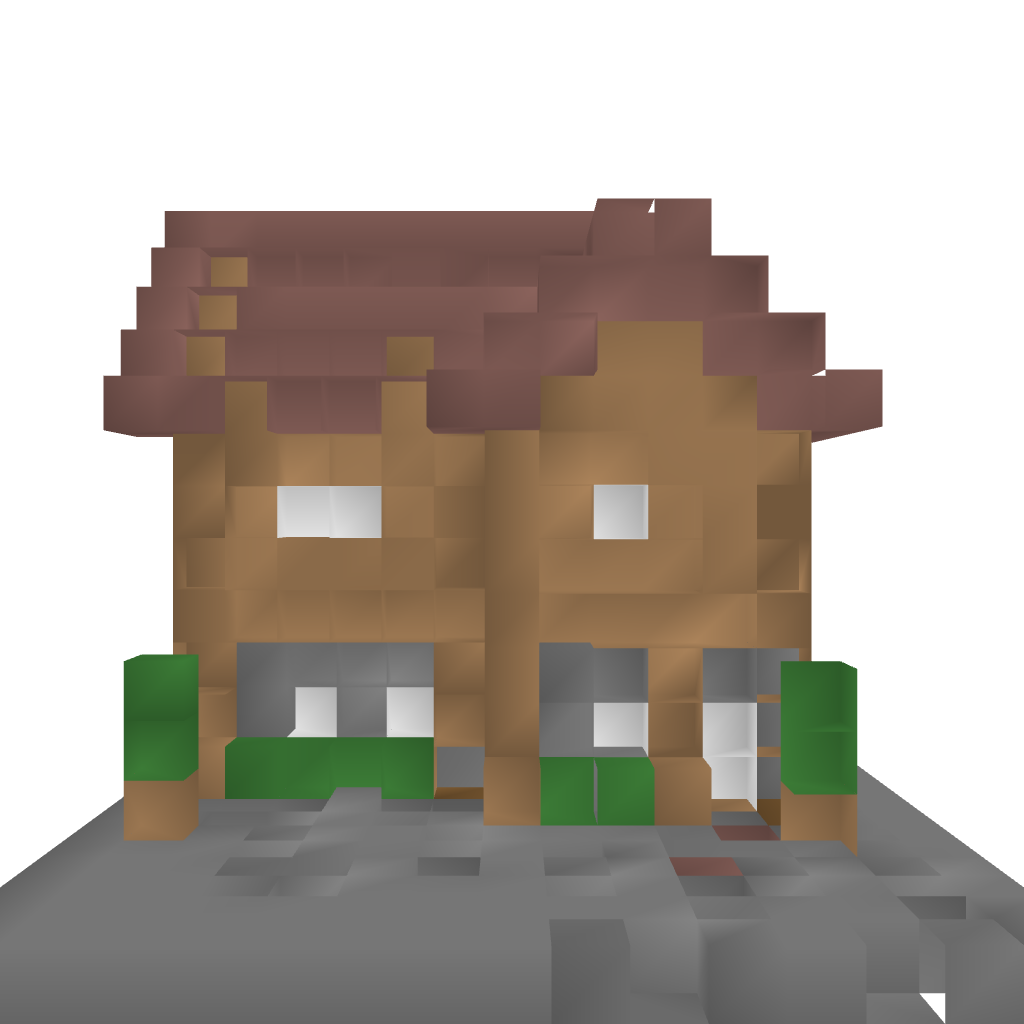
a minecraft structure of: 1700's House bad low quality